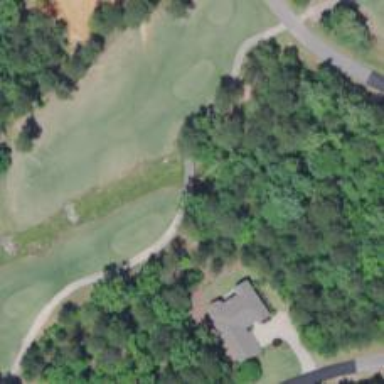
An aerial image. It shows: Path bridge over golf path.